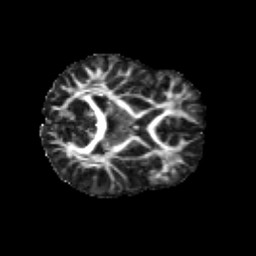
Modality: FA
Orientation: axial
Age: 9
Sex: male
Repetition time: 9.4 s
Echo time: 0.089 s